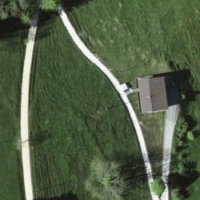
EUNIS habitat code: 25
Species observed at this site:
Clinopodium vulgare
Corvus corax
Pilosella officinarum
Hippocrepis comosa